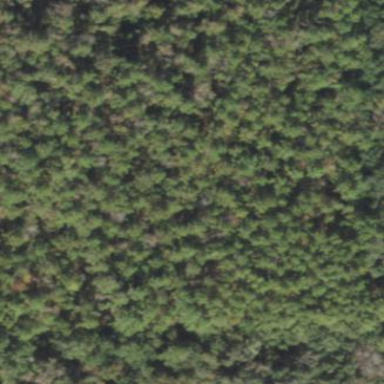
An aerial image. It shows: Woodland with needle-leaved trees.